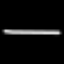
Label: line